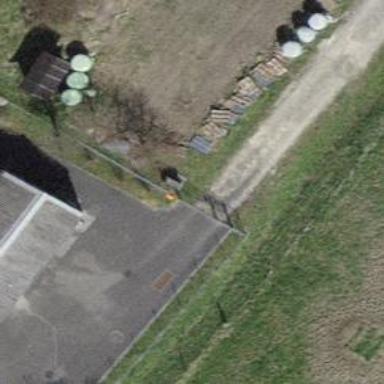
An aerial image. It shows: Aerial marker.